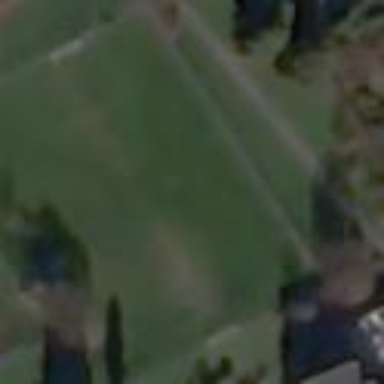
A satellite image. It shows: Soccer pitch with grass surface for leisure and sports.